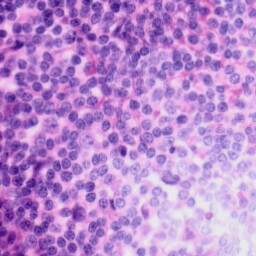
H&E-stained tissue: Tonsil